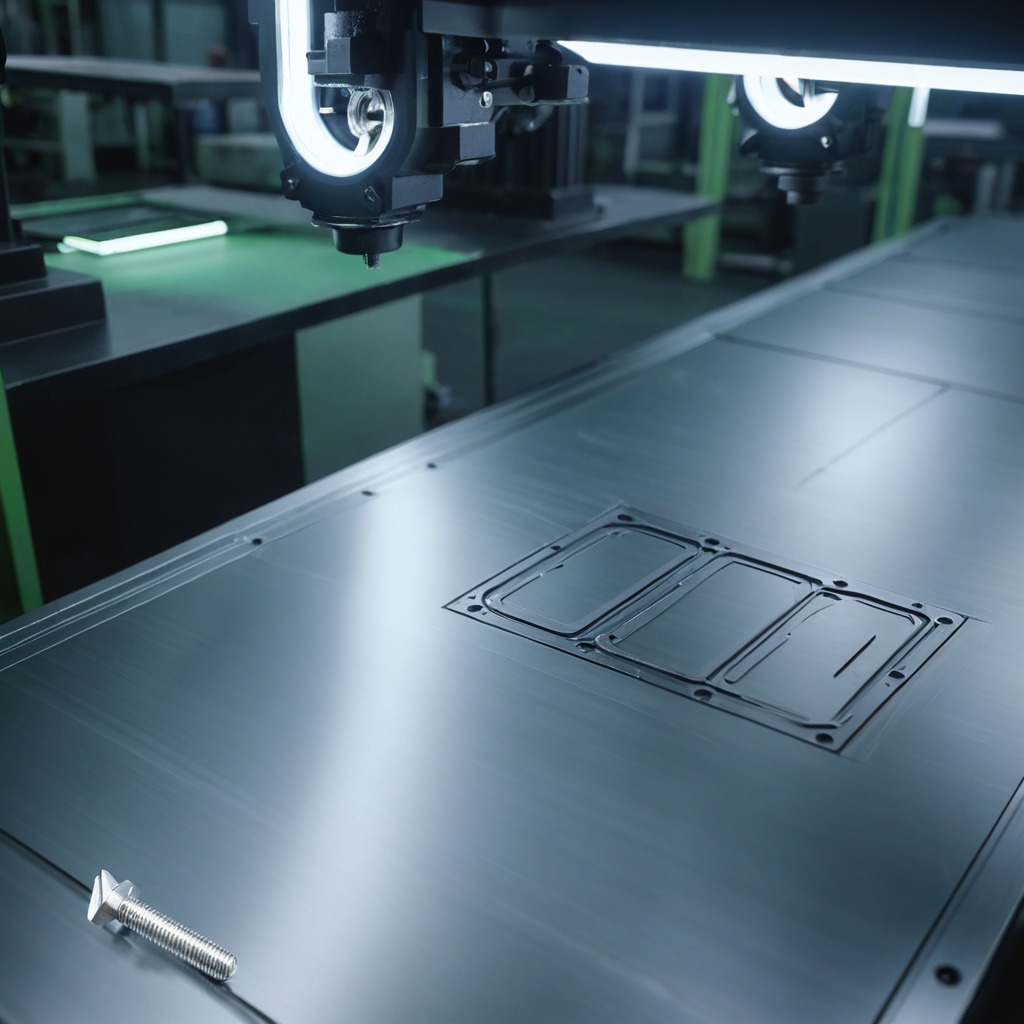
A metal screw is lying on the metal table.